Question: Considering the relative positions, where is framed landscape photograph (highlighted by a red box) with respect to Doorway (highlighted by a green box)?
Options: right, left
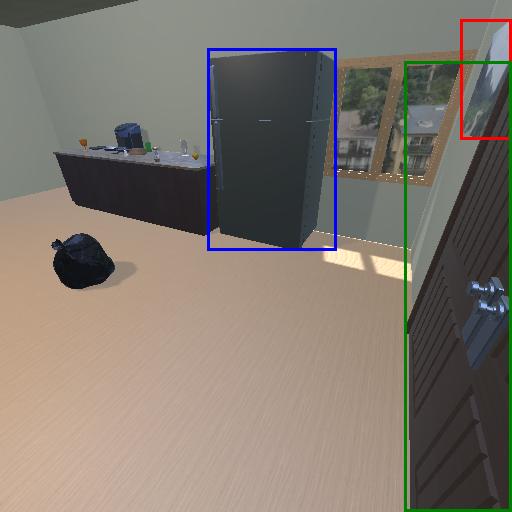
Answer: right